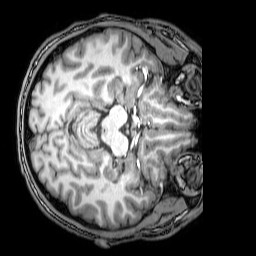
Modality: T1w
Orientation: axial
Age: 18
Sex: male